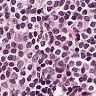
Metastatic tissue present: no